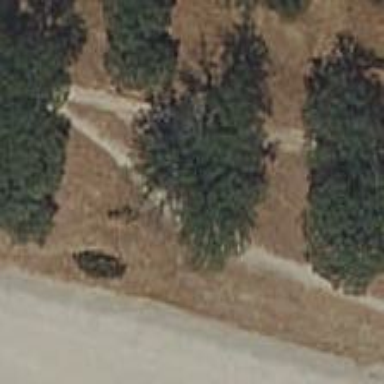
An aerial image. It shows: Compacted path.